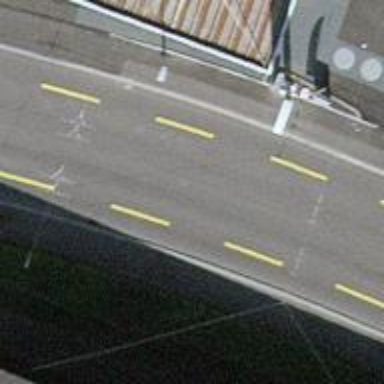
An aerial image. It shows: Paved tertiary road with sidewalks on both sides. It has trolley wires for electric transport.